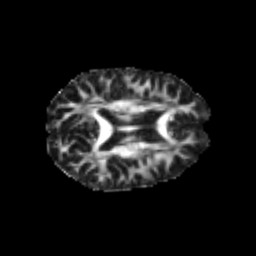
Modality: FA
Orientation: axial
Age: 31
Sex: female
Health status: healthy